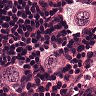
Metastatic tissue present: yes